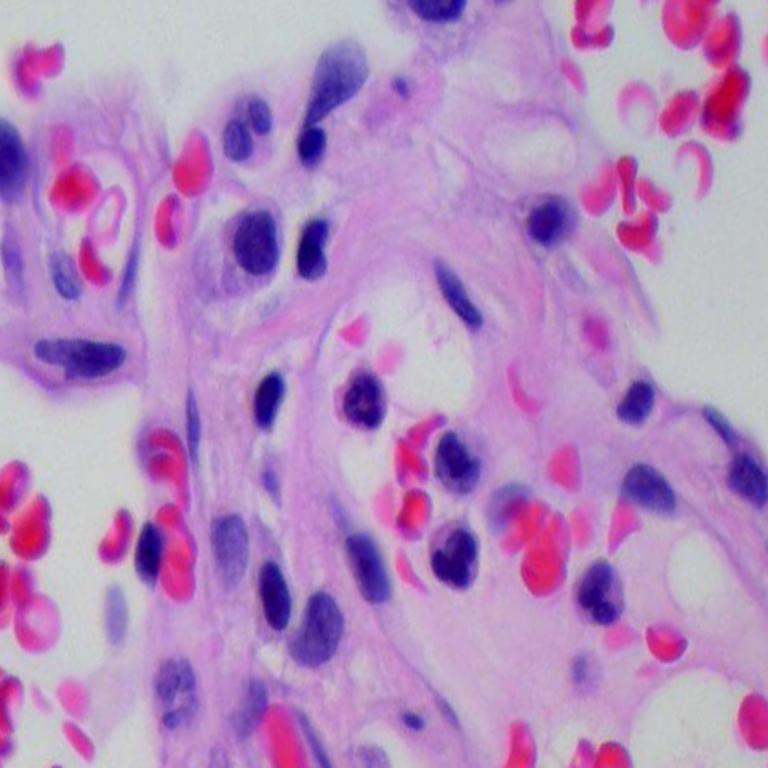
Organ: lung
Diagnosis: benign